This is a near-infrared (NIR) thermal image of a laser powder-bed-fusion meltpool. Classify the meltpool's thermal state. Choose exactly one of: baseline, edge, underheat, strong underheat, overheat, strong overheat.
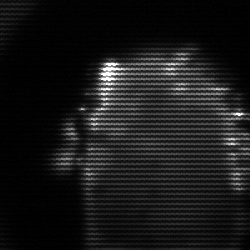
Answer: baseline